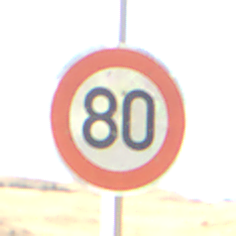
Verkehrszeichen: Geschwindigkeit80
Umgebung: Outdoor, Nature
Tageszeit: MorningAfternoon
Wetter: PartlyCloudy
Licht: Natural
Jahreszeit: NotSpecified
Kontrast: HighContrast